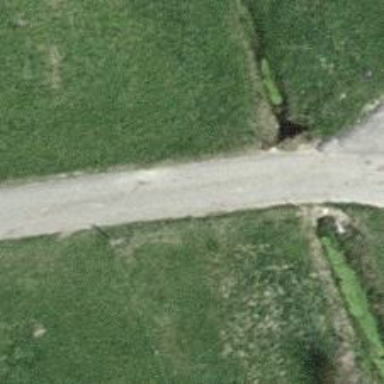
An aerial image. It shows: Well-maintained track road of grade 1.